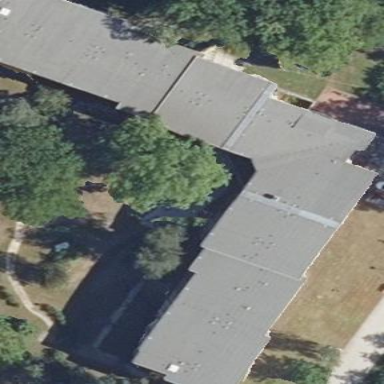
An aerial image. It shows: Nursing home building.